Question: I am trying to round the bottom two corners of a UIView, and have the layer's border show up rounded as well. I am currently doing:
'''
UIRectCorners corners = UIRectCornerBottomLeft | UIRectCornerBottomRight;
CGSize radii = CGSizeMake(kThisViewCornerRadius, kThisViewCornerRadius);
UIBezierPath *path = [UIBezierPath bezierPathWithRoundedRect:myView.bounds
byRoundingCorners:corners
cornerRadii:radii];
CAShapeLayer *maskLayer = [CAShapeLayer layer];
[maskLayer setPath:path.CGPath];
myView.layer.mask = maskLayer;
'''
This works fine for normal views. However, 'myView''s layer has its 'borderColor' and 'borderWidth' set, and as you can see from the screenshot, the layer's border is not getting rounded:

I also tried subclassing UIView and returning '[CAShapeLayer layer]' from '+[Class layerClass]', and setting up the view's layer a shape layer, but the border ended up beneath the view's subviews.
Is it possible to round some of a view's corners, round the view's layer's border, and clip the subviews underneath the layer's border?
Note that this is about how to round some corners and not others, but rather how to get the stroke to behave correctly.
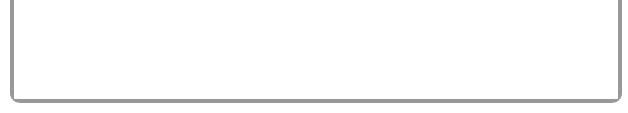
Answer: I figured out a new way of thinking about it, thanks to <URL>'s comment.
I was trying to do the corner rounding and the stroke all in one layer. Instead, I broke it up into two layers: one to mask the view's layer to round the corners, and the other in a view to add the stroke.
'''
UIView *containerView = [[UIView alloc] initWithFrame:someFrame];
UIRectCorners corners = UIRectCornerBottomLeft | UIRectCornerBottomRight;
CGSize radii = CGSizeMake(kThisViewCornerRadius, kThisViewCornerRadius);
UIBezierPath *path = [UIBezierPath bezierPathWithRoundedRect:myView.bounds
byRoundingCorners:corners
cornerRadii:radii];
// Mask the container view's layer to round the corners.
CAShapeLayer *cornerMaskLayer = [CAShapeLayer layer];
[cornerMaskLayer setPath:path.CGPath];
containerView.layer.mask = cornerMaskLayer;
// Make a transparent, stroked layer which will dispay the stroke.
CAShapeLayer *strokeLayer = [CAShapeLayer layer];
strokeLayer.path = path.CGPath;
strokeLayer.fillColor = [UIColor clearColor].CGColor;
strokeLayer.strokeColor = [UIColor redColor].CGColor;
strokeLayer.lineWidth = 2; // the stroke splits the width evenly inside and outside,
// but the outside part will be clipped by the containerView's mask.
// Transparent view that will contain the stroke layer
UIView *strokeView = [[UIView alloc] initWithFrame:containerView.bounds];
strokeView.userInteractionEnabled = NO; // in case your container view contains controls
[strokeView.layer addSublayer:strokeLayer];
// configure and add any subviews to the container view
// stroke view goes in last, above all the subviews
[containerView addSubview:strokeView];
'''